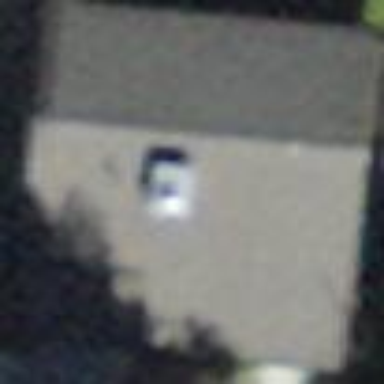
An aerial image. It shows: Building with tiled roof.